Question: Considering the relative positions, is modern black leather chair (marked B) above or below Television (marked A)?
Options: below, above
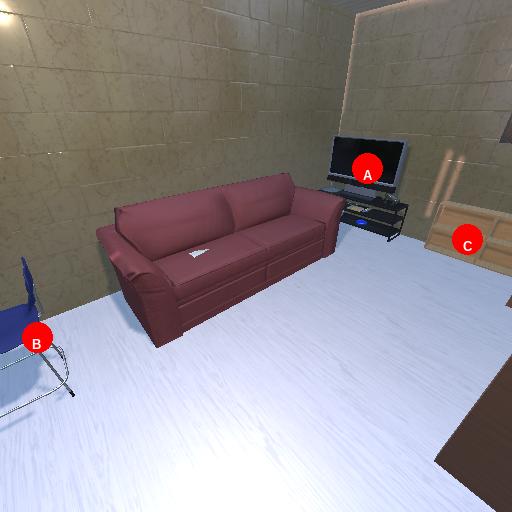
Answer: below